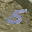
Label: 5